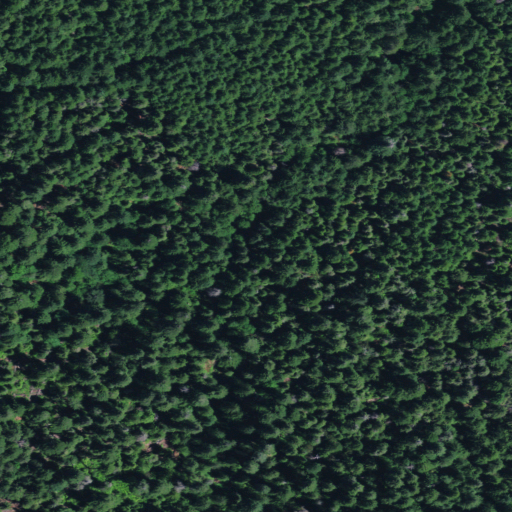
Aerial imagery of cliff(s) in Oregon named Buck Point containing only evergreen forest